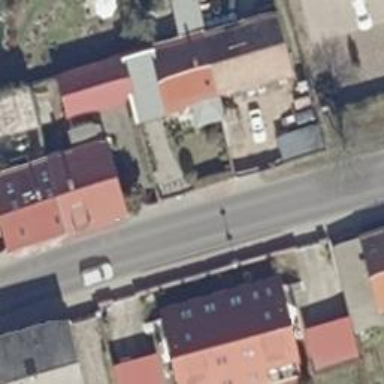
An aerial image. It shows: Sidewalk along the footway.